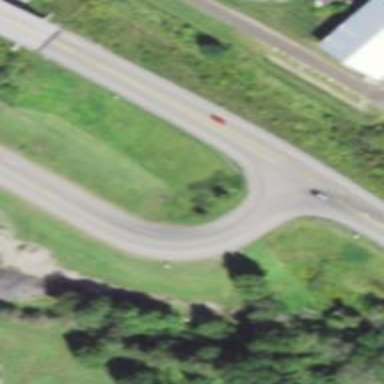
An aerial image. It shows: Trunk link highway.